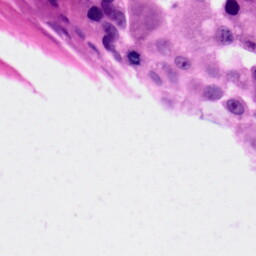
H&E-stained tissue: Skin